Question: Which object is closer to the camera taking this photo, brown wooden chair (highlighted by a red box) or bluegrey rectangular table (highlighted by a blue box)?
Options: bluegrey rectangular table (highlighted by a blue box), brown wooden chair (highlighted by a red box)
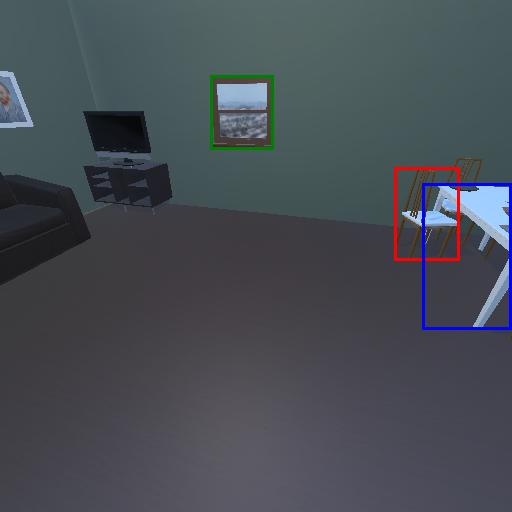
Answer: bluegrey rectangular table (highlighted by a blue box)